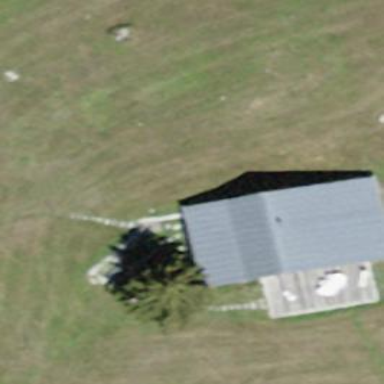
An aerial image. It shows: Detached building with gabled roof.